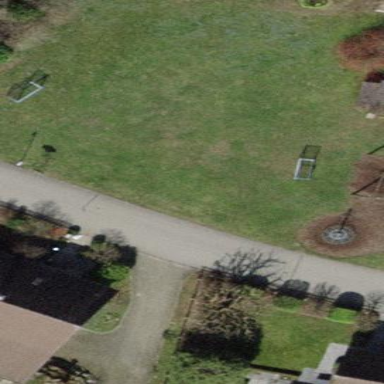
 suitable for soccer and volleyball sports."